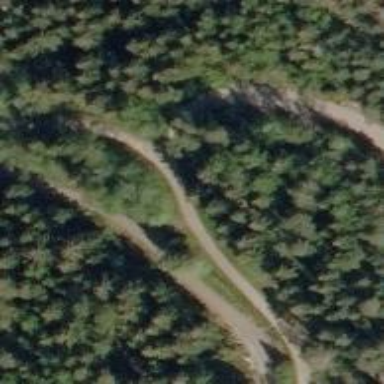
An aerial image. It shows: Path on bridge designed for nordic skiing. The skiing track is groomed for skating.